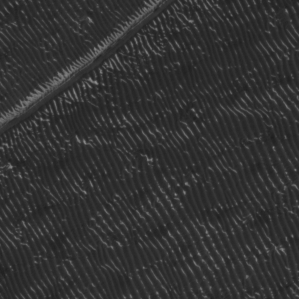
Label: frost